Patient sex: M
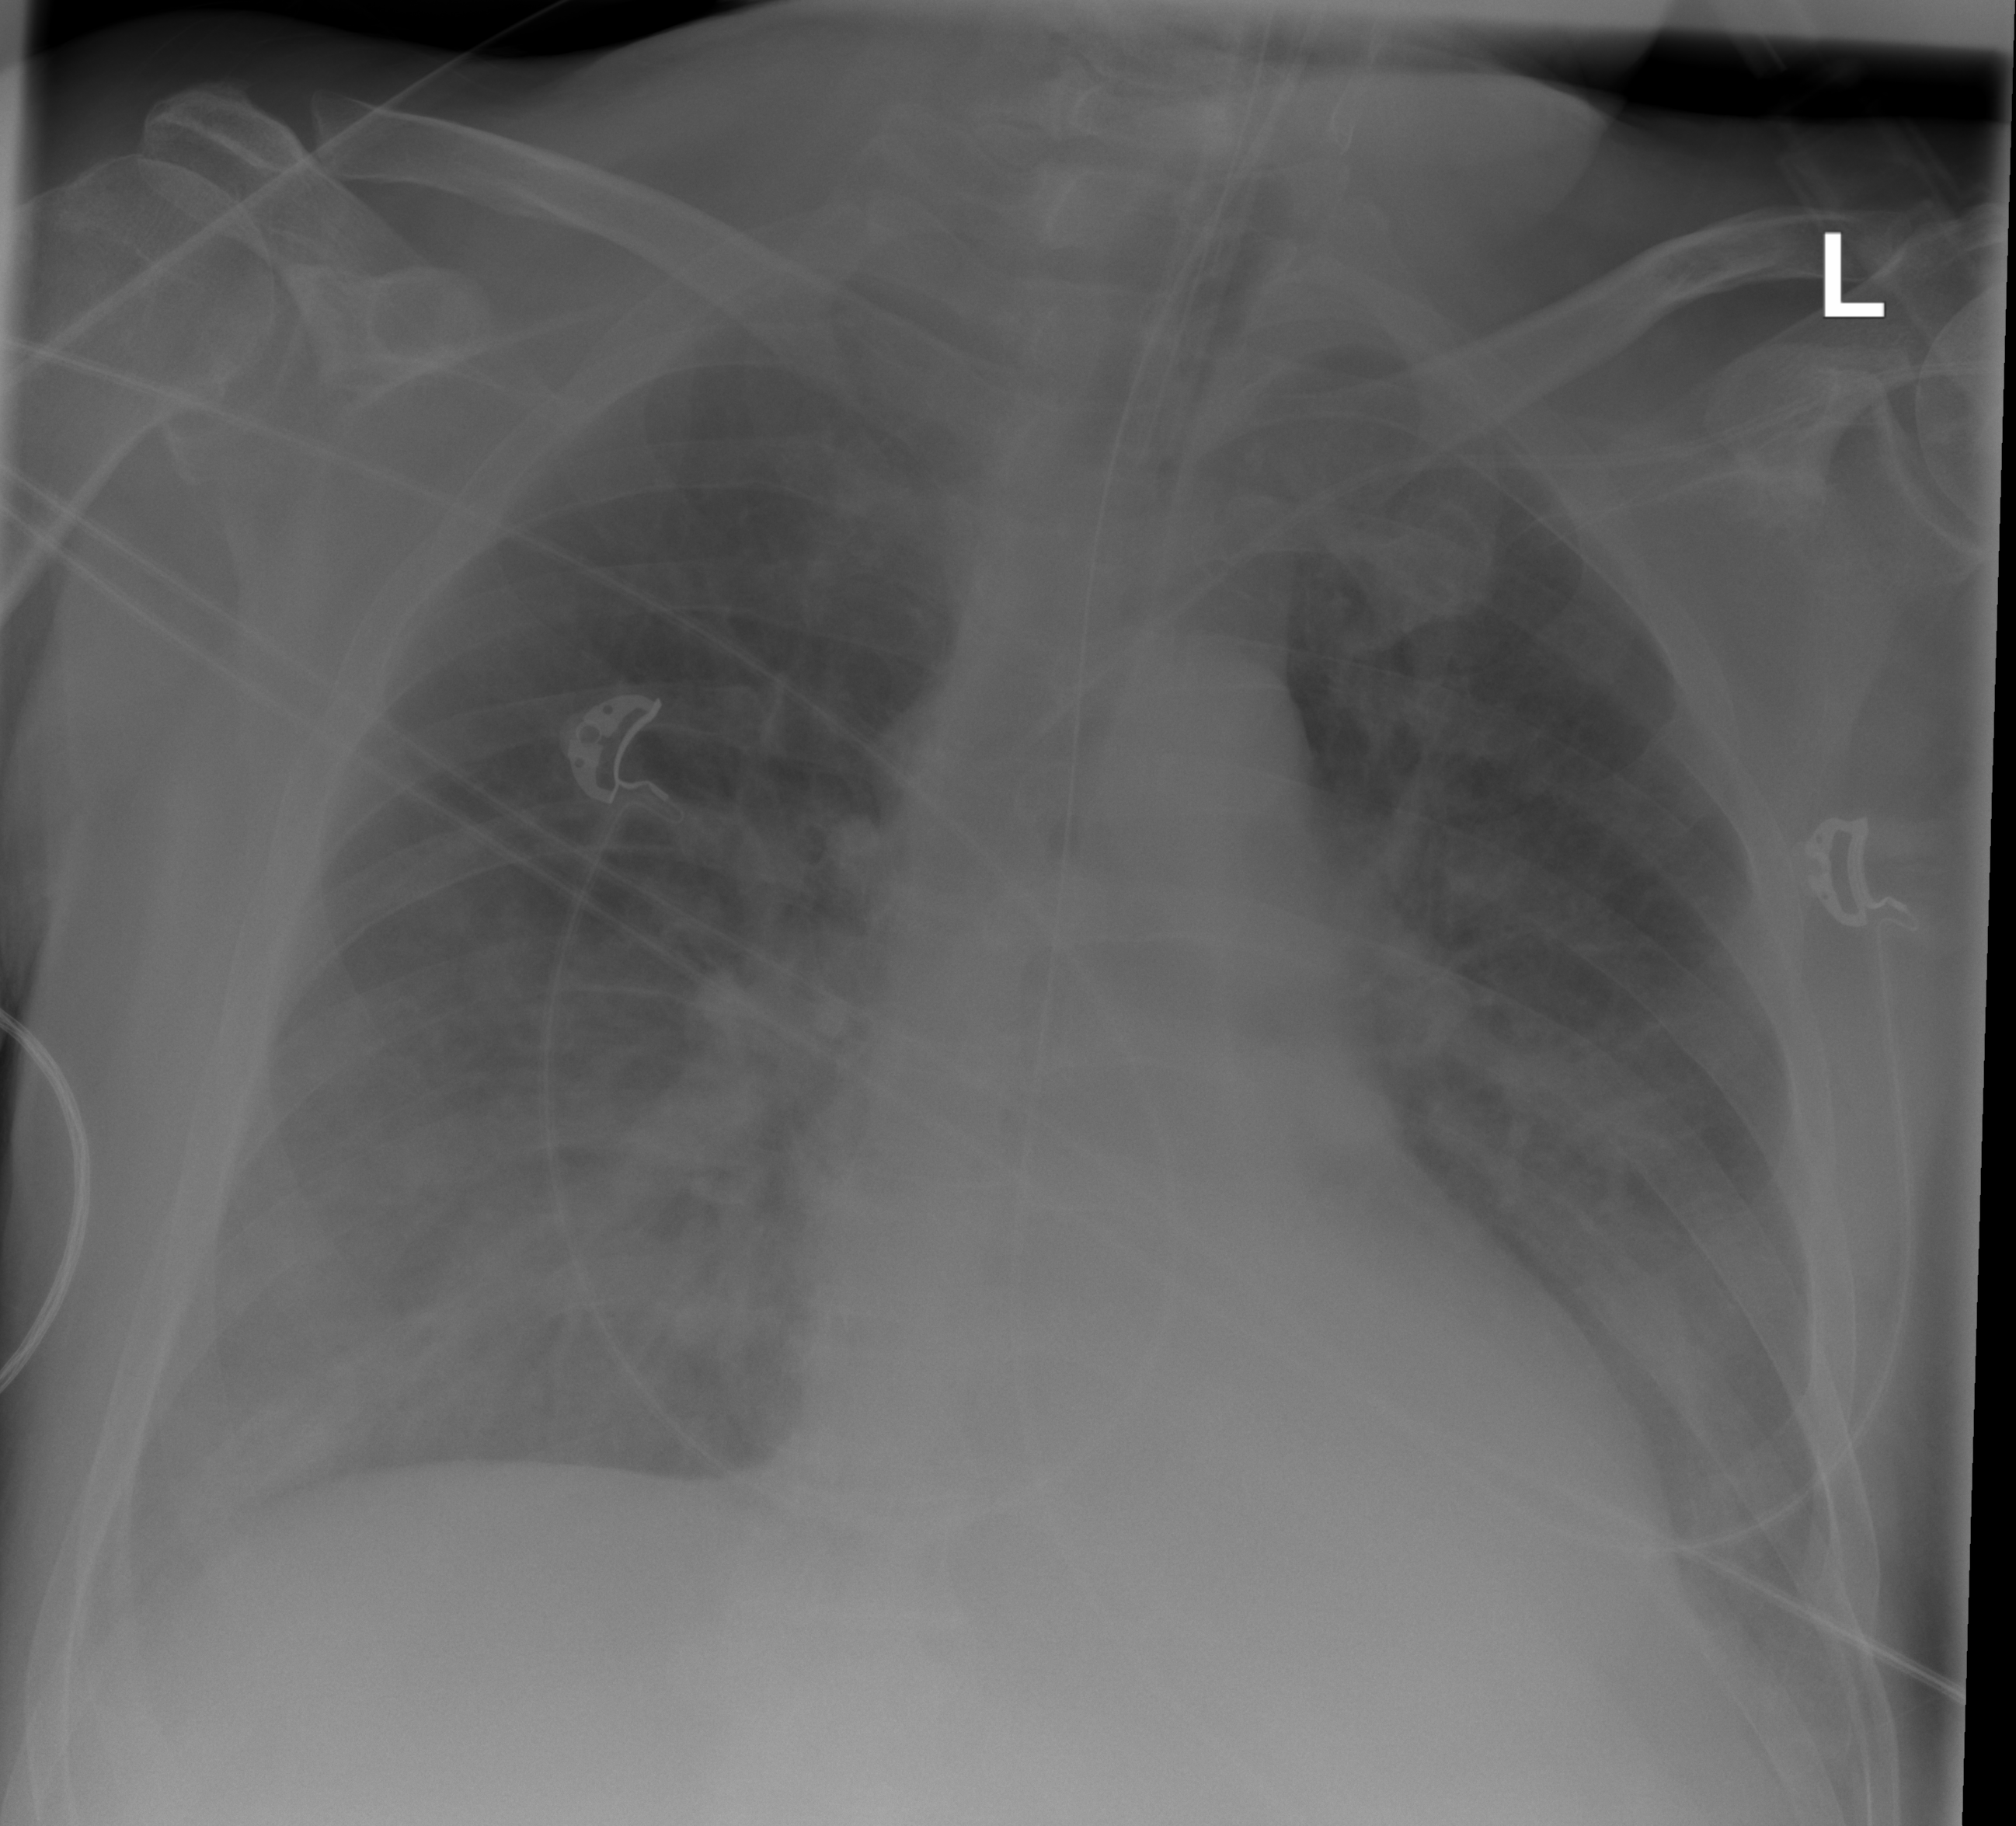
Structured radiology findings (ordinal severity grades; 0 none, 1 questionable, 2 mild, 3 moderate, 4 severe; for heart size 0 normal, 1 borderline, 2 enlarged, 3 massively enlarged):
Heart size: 0
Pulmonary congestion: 0
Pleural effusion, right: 2
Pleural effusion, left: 2
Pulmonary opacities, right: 2
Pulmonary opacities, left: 0
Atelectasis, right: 0
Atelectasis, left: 0